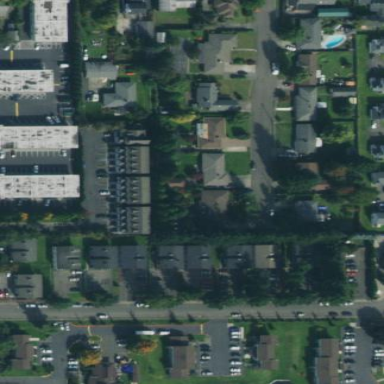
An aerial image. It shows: Residential area within neighborhood.